Question: so I really tried using float and inline to align my boxes next to each other.
Here is an example of what I have.

What I am trying to do is move the CSS section with the information next to the HTML section.
Here is my html and css files for these parts.
'''
/* SECOND SECTION */
.content2 {
border: 4px solid black;
padding: 20px;
overflow: hidden;
margin-top: 1%;
margin-left: 2%;
margin-right: 50%;
}
.content2 img {
margin-right: 15px;
float: left;
height: 250px;
width: 400px;
}
.content2 h3,
.content2 p {
margin-left: 15px;
display: block;
margin: 2px 0 0 0;
}
/* THIRD SECTION */
.content3 {
border: 4px solid black;
padding: 20px;
overflow: hidden;
margin-top: 1%;
margin-left: 50%;
margin-right: 2%;
}
.content3 img {
margin-left: 15px;
float: right;
height: 250px;
width: 400px;
}
.content3 h3,
.content3 p {
margin-right: 15px;
display: block;
margin: 2px 0 0 0;
}
'''
'''
<!--SECOND SECTION-->
<div class="content2">
<img src="./resources/images/html.jpeg" alt="">
<h2>HTML</h2>
<p>HTML (HyperText Markup Language) is used to give content to a web page and instructs web browsers on how to structure that content.</p>
</div>
<!--THREE SECTION-->
<div class="content3">
<img src="./resources/images/css.jfif" alt="">
<h2>CSS</h2>
<p>CSS, or Cascading Style Sheets, is a language that is used in combination with HTML that customizes how HTML elements will appear. CSS can define styles and change the layout and design of a sheet.</p>
</div>
'''
I tried finding the answer, sorry if its an easy fix. I just couldn't get it to work and I am very new to coding. Thank you.
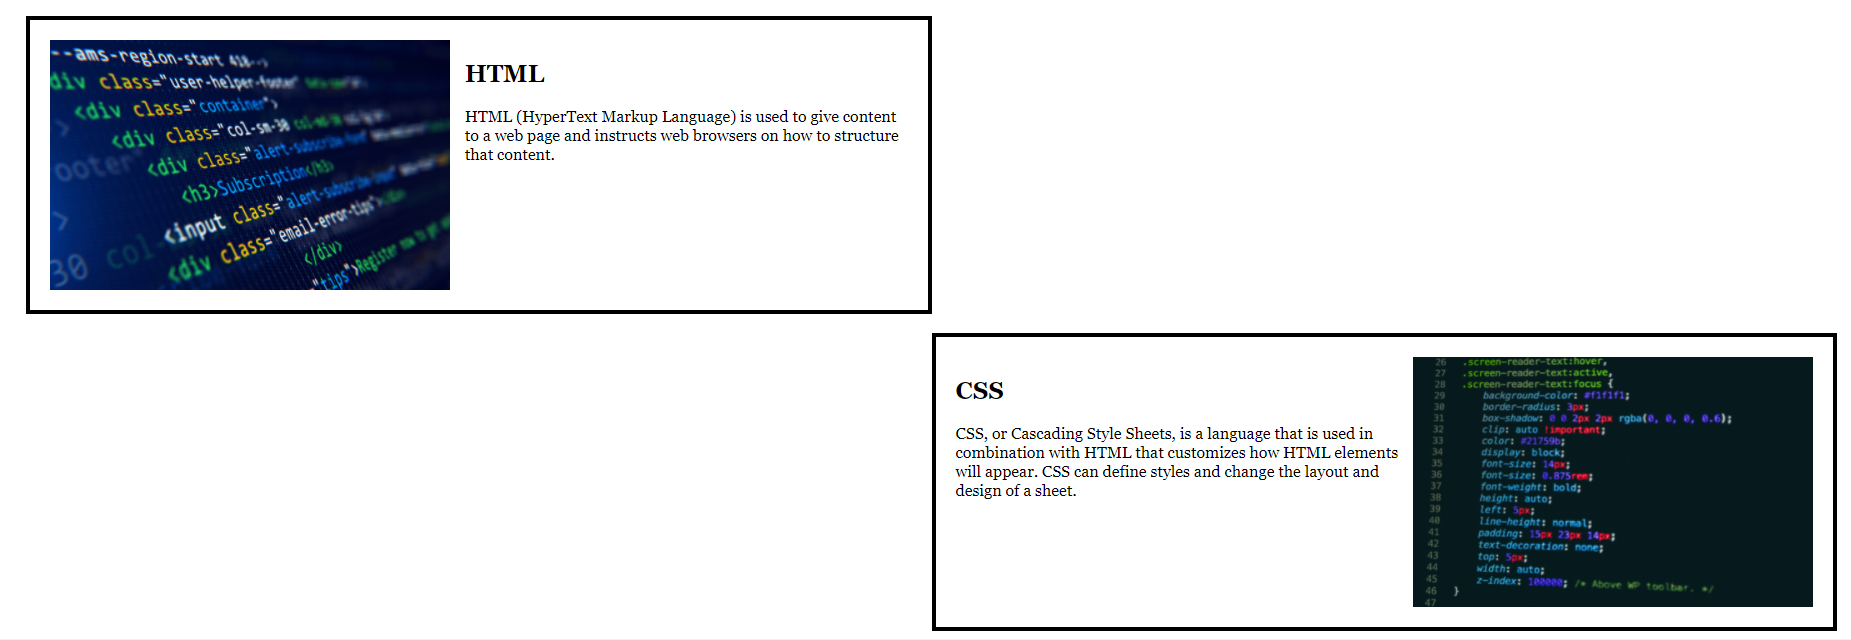
Answer: Wrap both in a div and use flexbox:
'''
/* SECOND SECTION */
body {
width: 100vw;
margin: 0;
}
.flex {
display: flex;
width: 100vw;
justify-content: flex-start;
}
.content2 {
border: 4px solid black;
padding: 20px;
overflow: hidden;
width: 50%;
margin-top: 1%;
margin-left: 2%;
}
.content2 img {
margin-right: 15px;
float: left;
height: 250px;
width: 400px;
}
.content2 h3,
.content2 p {
margin-left: 15px;
display: block;
margin: 2px 0 0 0;
}
/* THIRD SECTION */
.content3 {
border: 4px solid black;
padding: 20px;
overflow: hidden;
margin-top: 1%;
margin-right: 2%;
width: 50%;
}
.content3 img {
margin-left: 15px;
float: right;
height: 250px;
width: 400px;
}
.content3 h3,
.content3 p {
margin-right: 15px;
display: block;
margin: 2px 0 0 0;
}
'''
'''
<div class="flex">
<div class="content2">
<img src="./resources/images/html.jpeg" alt="">
<h2>HTML</h2>
<p>HTML (HyperText Markup Language) is used to give content to a web page and instructs web browsers on how to structure that content.</p>
</div>
<!--THREE SECTION-->
<div class="content3">
<img src="./resources/images/css.jfif" alt="">
<h2>CSS</h2>
<p>CSS, or Cascading Style Sheets, is a language that is used in combination with HTML that customizes how HTML elements will appear. CSS can define styles and change the layout and design of a sheet.
</p>
</div>
</div>
'''